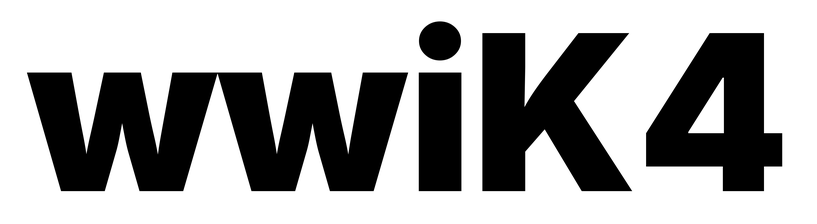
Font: Inter_Black